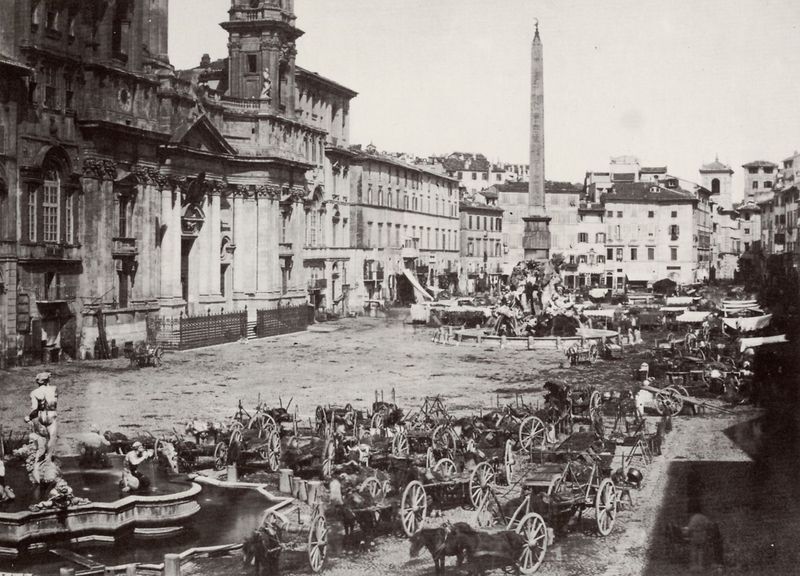
Titel: Piazza Navona
Künstler: Italienischer Photograph
Standort: Kopenhagen
Institution: Bibliothek der Kunstakademie
Schlagwörter: himmel, mann, schatten, wasser, weiß, menschen, stadt, fenster, grau, licht, paris, pfeiler, schwarz, strasse, säule, tür, dach, gebäude, haus, schloss, tier, tiere, zaun, versammlung, alt, mensch, stein, bild, häuser, nass, gitter, kirche, sonne, hochwasser, figur, front, brunnen, karren, pferd, pferde, räder, turm, bassin, skulptur, statue, fassade, italien, türen, venedig, dächer, giebel, mauer, kutsche, kutschen, markt, platz, speichen, sepia, figuren, handkarren, rad, wagen, treppe, stufen, nadel, hoch, foto, fotografie, photographie, vier, eingang, türme, palast, denkmal, becken, schwarz-weiss, schlamm, rom, photo, portal, skulpturen, statuen, mauern, obelisk, geschosse, wagenräder, fresko, überschwemmung, postament, aufnahme, flüsse, tympanon, mietshäuser, pferdewagen, il gesu, piazza, droschken, bernini, schwarzweis, pferdekarren, gespanne, naben, altr, bassins, galleria, piazza navona, foo, huser, agnese, fontana di trevi brunnen, vierströmebrunnen, handkarre, navona, zaub, colonna, vierflüssebrunnen, flussgötter, pestsäule, cfoto